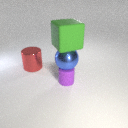
small purple rubber cylinder below large blue metal sphere